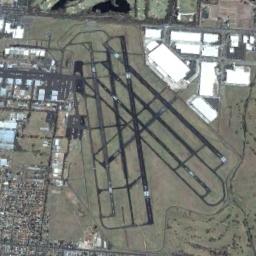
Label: airport